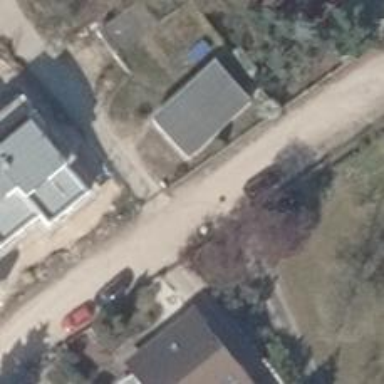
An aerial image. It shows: Residential road with compacted surface and no sidewalk.